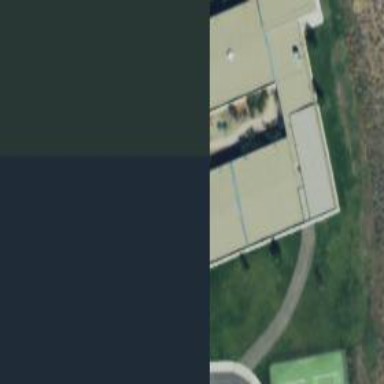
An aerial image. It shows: School.